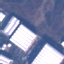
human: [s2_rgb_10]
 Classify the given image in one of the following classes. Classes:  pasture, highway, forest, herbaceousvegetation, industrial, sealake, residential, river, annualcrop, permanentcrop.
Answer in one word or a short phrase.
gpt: Industrial